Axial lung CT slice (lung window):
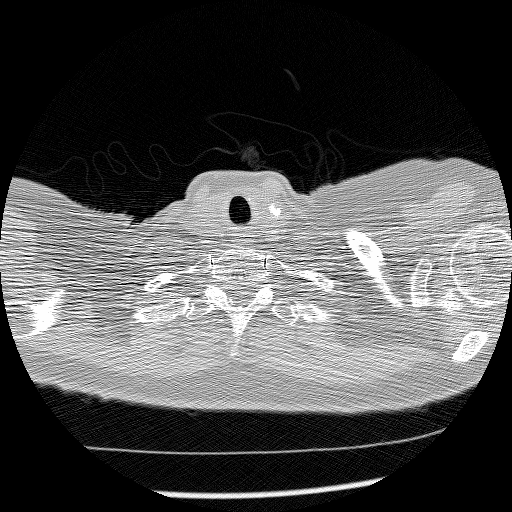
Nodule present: no